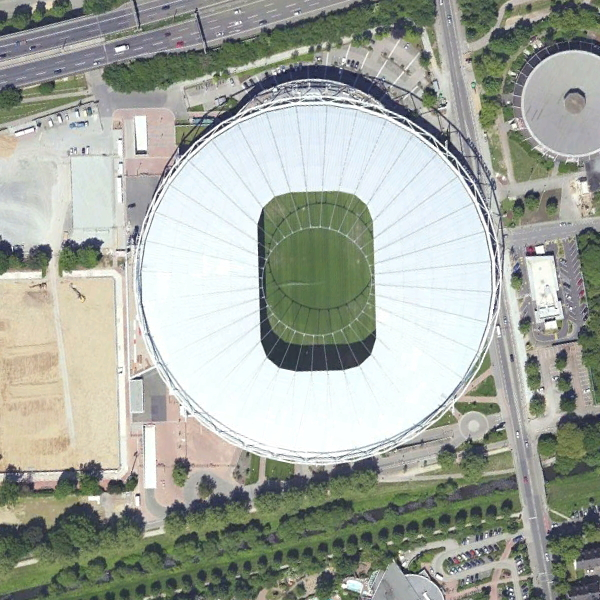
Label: Stadium